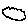
Label: cloud